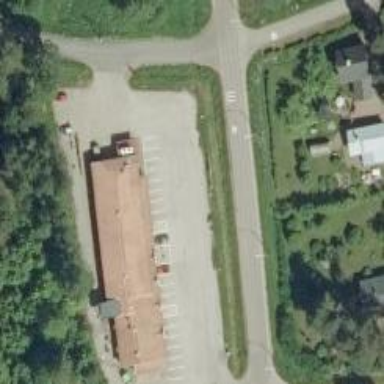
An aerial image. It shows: Supermarket.